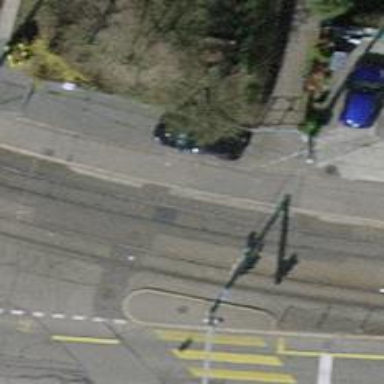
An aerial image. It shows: Tram crossing on the railway.